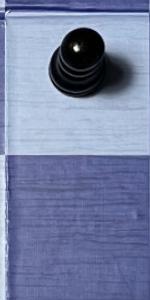
Label: Empty